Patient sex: M
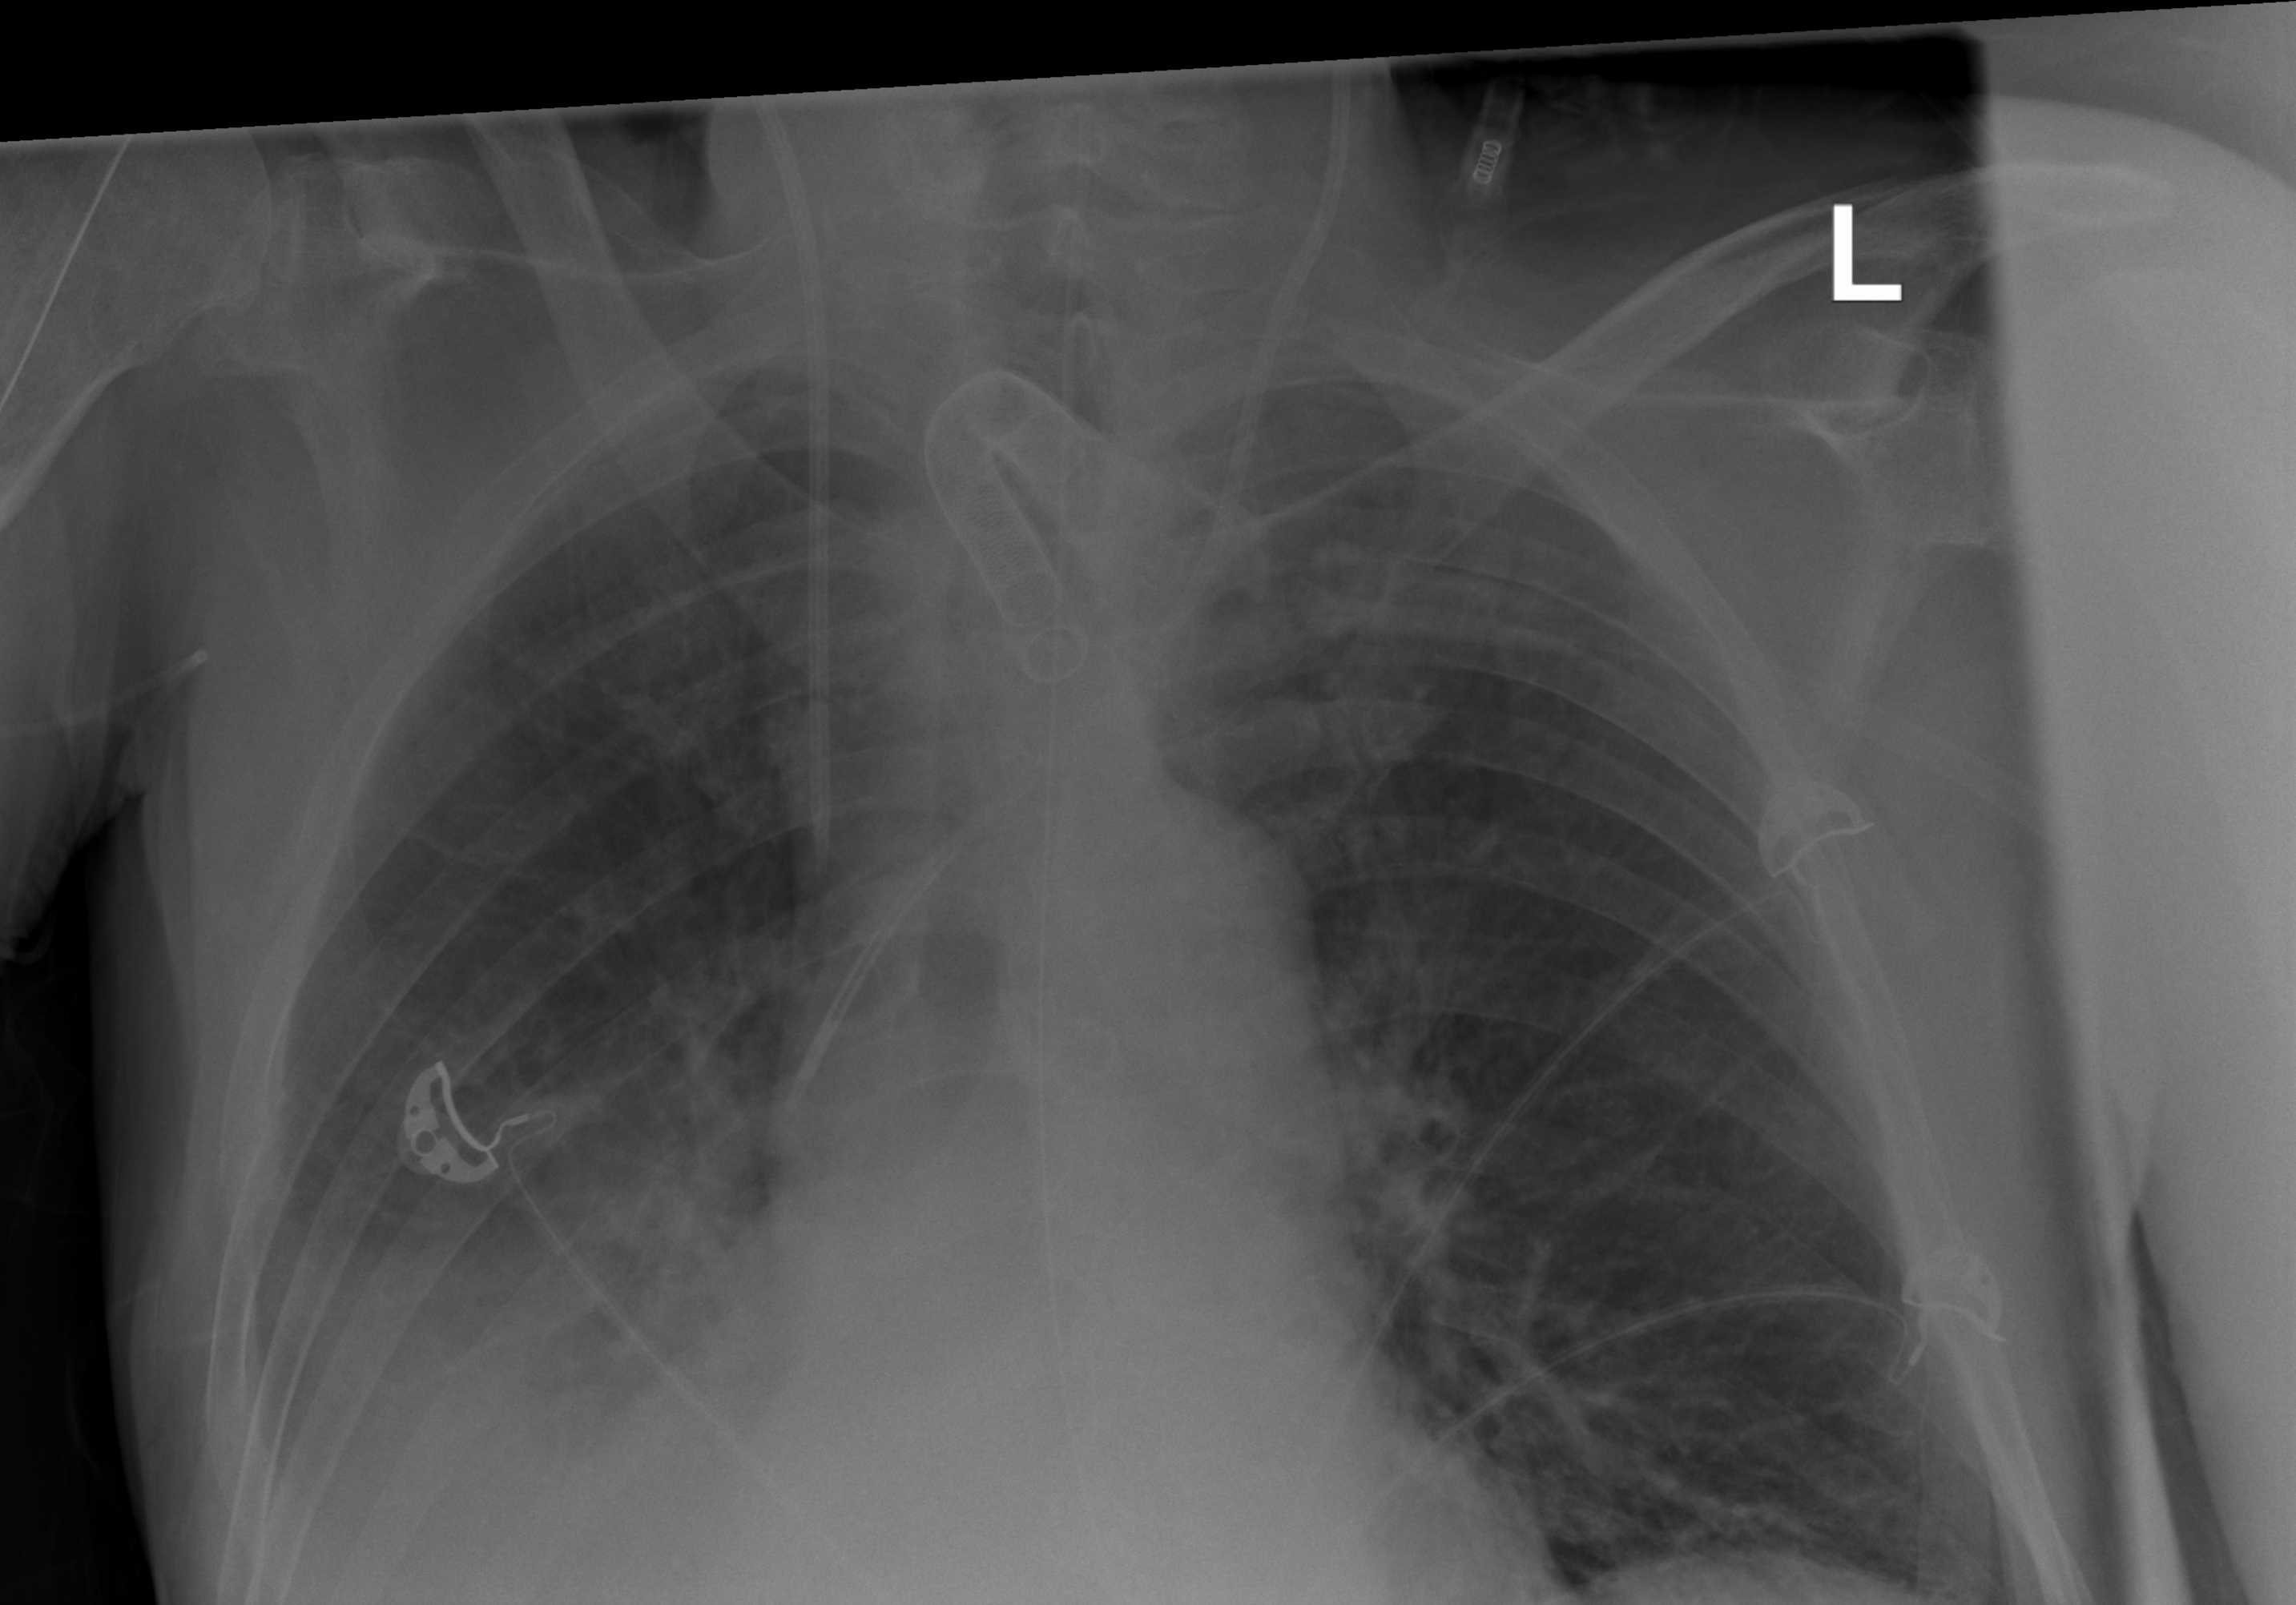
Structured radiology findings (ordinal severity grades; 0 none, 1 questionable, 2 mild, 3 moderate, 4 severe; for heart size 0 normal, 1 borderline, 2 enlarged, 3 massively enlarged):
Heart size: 1
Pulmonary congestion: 2
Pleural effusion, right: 3
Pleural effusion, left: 1
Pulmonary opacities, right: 2
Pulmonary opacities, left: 0
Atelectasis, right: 2
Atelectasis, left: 2